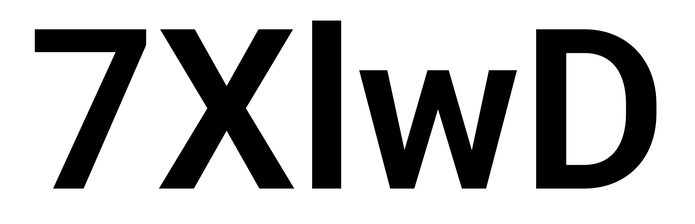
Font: Roboto_SemiBold